Question: I am working on core data relationships and came across one complex situation.
I am having two entities say and .
One customer may order multiple items. So, it's to-Many relationship from customer to order.

Fetch all the customers who haven not ordered since a month.
What's the optimum way to get the result with core data?
---
Tried with this predicate :
'''
NSPredicate *newPredicate = [NSPredicate predicateWithFormat:@"ANY custOrders.treatDate <= %@", endDate];
'''
Actually It gives me the result that if customer has ordered a month ago or not..
If it has ordered again then also it returns the result.
I just want the result with customers who haven't ordered since a month.. !!!
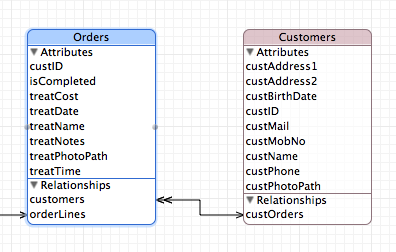
Answer: Your predicate is incorrect; searching for '@"ANY custOrders.treatDate <= %@"' will return the customers having orders taking place within the time period provided. What you want to do is find the customer whose maximum order date was less than a month ago.
One of the nifty, lesser known features on Core Data is that you can query using the foundation collection operators like max, min and sum.
This should work:
'''
NSPredicate *p = [NSPredicate predicateWithFormat:@"custOrders.@max.treatDate <= %@", endDate];
'''